Question: I'm running into a bit of a problem when pragmatically setting a Scale animation on an ImageView.
Basically I have and Image view set center H/V, but when I apply the animation it off sets it:(...Iv read about pivot x/y being set to 50% but it wont seem to work, any feed back would be great...Screen shot below
'''
AnimationSet set = new AnimationSet(true);
Animation animation = new ScaleAnimation(1, 1.2f, 1, 1.2f, Animation.ABSOLUTE, 50, Animation.ABSOLUTE, 50);
animation.setDuration(500);
animation.setRepeatCount(-1);
animation.setRepeatMode(Animation.RESTART);
set.addAnimation(animation);
animation = new ScaleAnimation(1.2f, 1.4f, 1.2f, 1.4f, Animation.ABSOLUTE, 50, Animation.ABSOLUTE, 50);
animation.setDuration(500);
animation.setRepeatCount(-1);
animation.setRepeatMode(Animation.RESTART);
set.addAnimation(animation);
animation = new ScaleAnimation(1.4f, 1.0f, 1.4f, 1.0f, Animation.ABSOLUTE, 50, Animation.ABSOLUTE, 50);
animation.setDuration(500);
animation.setRepeatCount(-1);
animation.setRepeatMode(Animation.RESTART);
set.addAnimation(animation);
image_view.startAnimation(set);
'''

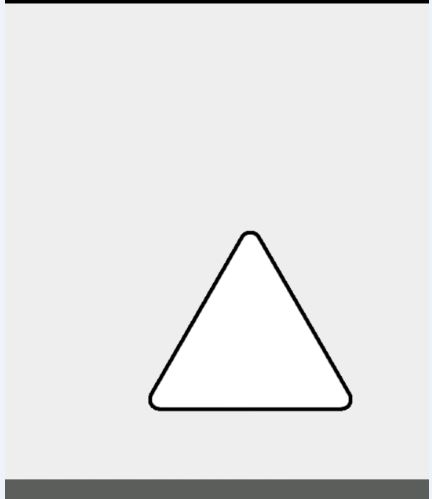
Answer: maybe 'Animation.RELATIVE_TO_SELF' or 'Animation.RELATIVE_TO_PARENT' will do the work? example:
'''
new ScaleAnimation(1, 1.2f, 1, 1.2f,
Animation.RELATIVE_TO_SELF, 0.5f,
Animation.RELATIVE_TO_SELF, 0.5f));
'''
treat both '0.5f' like 50%, counting from left/top